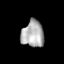
Tissue: prostate
Cell type: T cells
Senescence score: 0.265
Nuclear area (px): 580
Mean DAPI intensity: 172.76